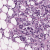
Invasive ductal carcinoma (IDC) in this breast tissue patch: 1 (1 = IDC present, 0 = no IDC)